Question: '''
if choice == '1':
print('Your card has been created')
card = create_card()
print(f'Your card number:
{card}')
pin = int(''.join(f'{random.randint(0, 9)}' for _ in range(4)))
print(f'Your card PIN:
{pin}
')
cards.append([card, pin])
'''
Please can someone explain why the above code sometimes generates a 3-digit number as opposed to a 4-digit number? For example:

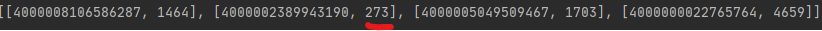
Answer: In your logic, it's possible to generate a string that starts with '0'. If you pass a leading 0 numeric string to 'int()', that leading 0 is ignored:
'''
print(int("0999"))
'''
### Output
'''
999
'''
To fix this, you could just change the range start value.
'''
pin = int(''.join(f'{random.randint(1, 9)}' for _ in range(4)))
'''
To prove this to yourself, print both the generated string and the result of the 'int()' function, like below.
'''
for i in range(100):
st = ''.join(f'{random.randint(0, 9)}' for _ in range(4))
print(st, int(st))
'''